Here is the raw acceleration-versus-time signal recorded on a bearing housing. What is the most likely bearing condition (normal, inner_race, outer_race, ball)?
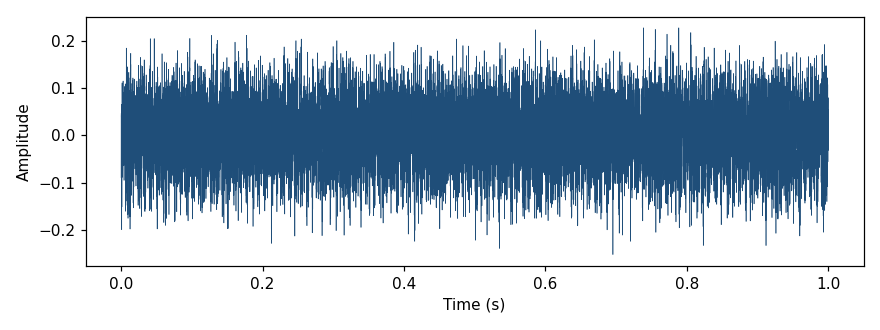
Answer: normal